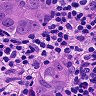
Metastatic tissue present: yes